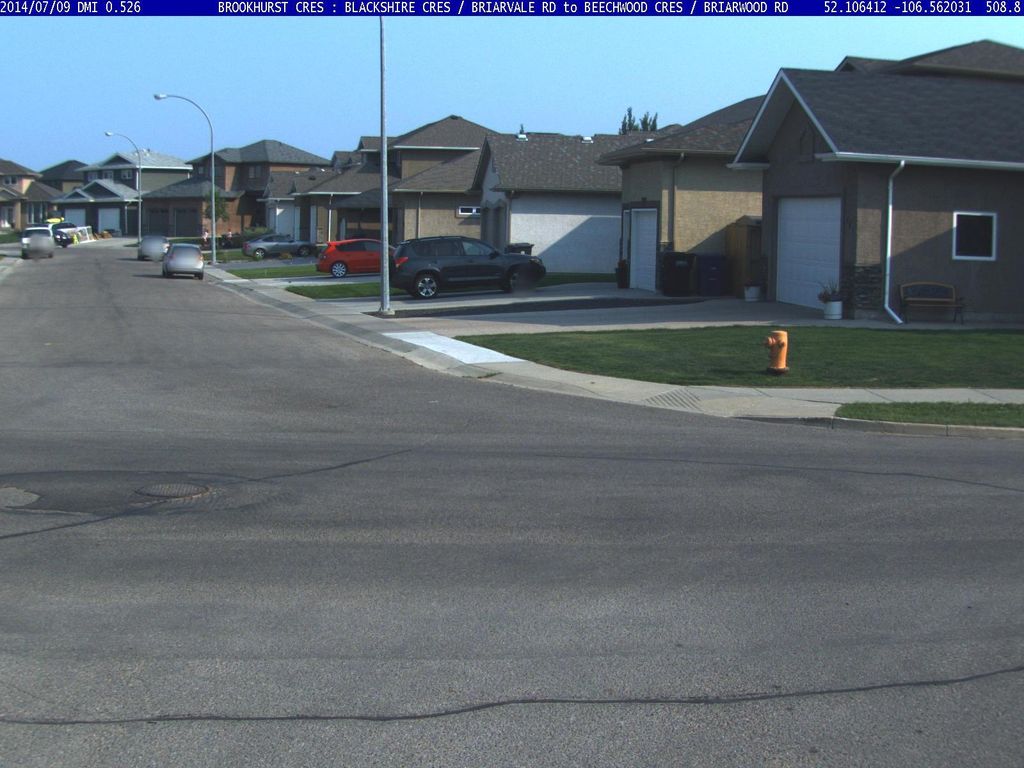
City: saskatoon